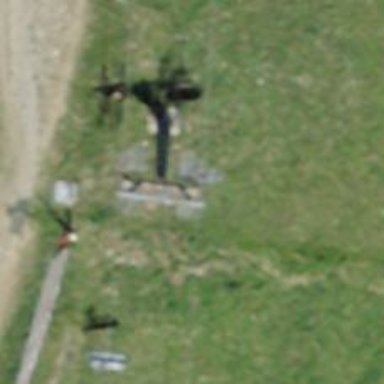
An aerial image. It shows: Pylon for aerialway.